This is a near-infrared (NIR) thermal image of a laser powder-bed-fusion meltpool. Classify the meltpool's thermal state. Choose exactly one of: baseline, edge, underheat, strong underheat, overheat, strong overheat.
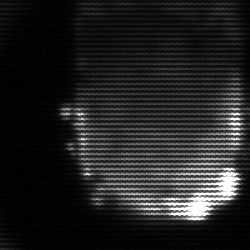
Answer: baseline